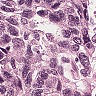
Metastatic tissue present: yes